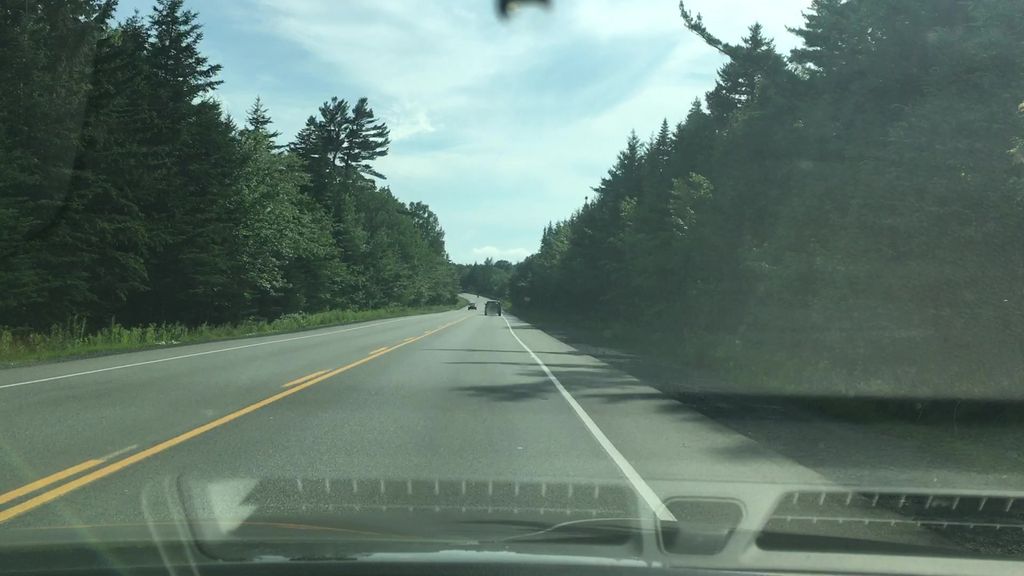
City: halifax